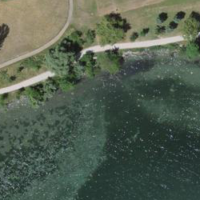
EUNIS habitat code: 14
Species observed at this site:
Chroicocephalus ridibundus
Chamaenerion angustifolium
Phalacrocorax carbo
Orobanche hederae
Fulica atra
Castor fiber
Anas platyrhynchos
Leptinotarsa decemlineata
Prunella vulgaris
Tinca tinca